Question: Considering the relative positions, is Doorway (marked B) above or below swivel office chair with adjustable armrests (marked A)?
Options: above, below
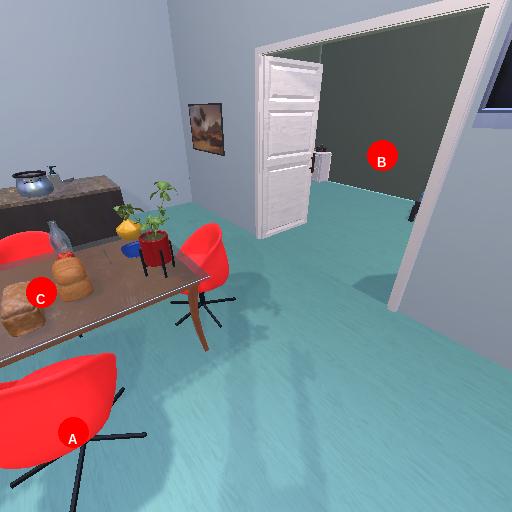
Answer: above